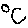
Label: circle